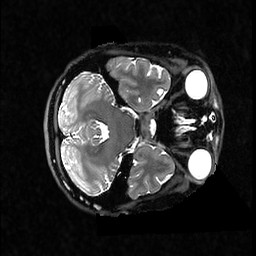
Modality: T2w
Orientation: axial
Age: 30
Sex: female
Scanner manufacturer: ge
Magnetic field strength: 3 T
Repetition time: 3.202 s
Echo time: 0.06683 s